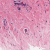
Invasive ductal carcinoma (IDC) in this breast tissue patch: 0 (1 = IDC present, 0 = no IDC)